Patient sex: M
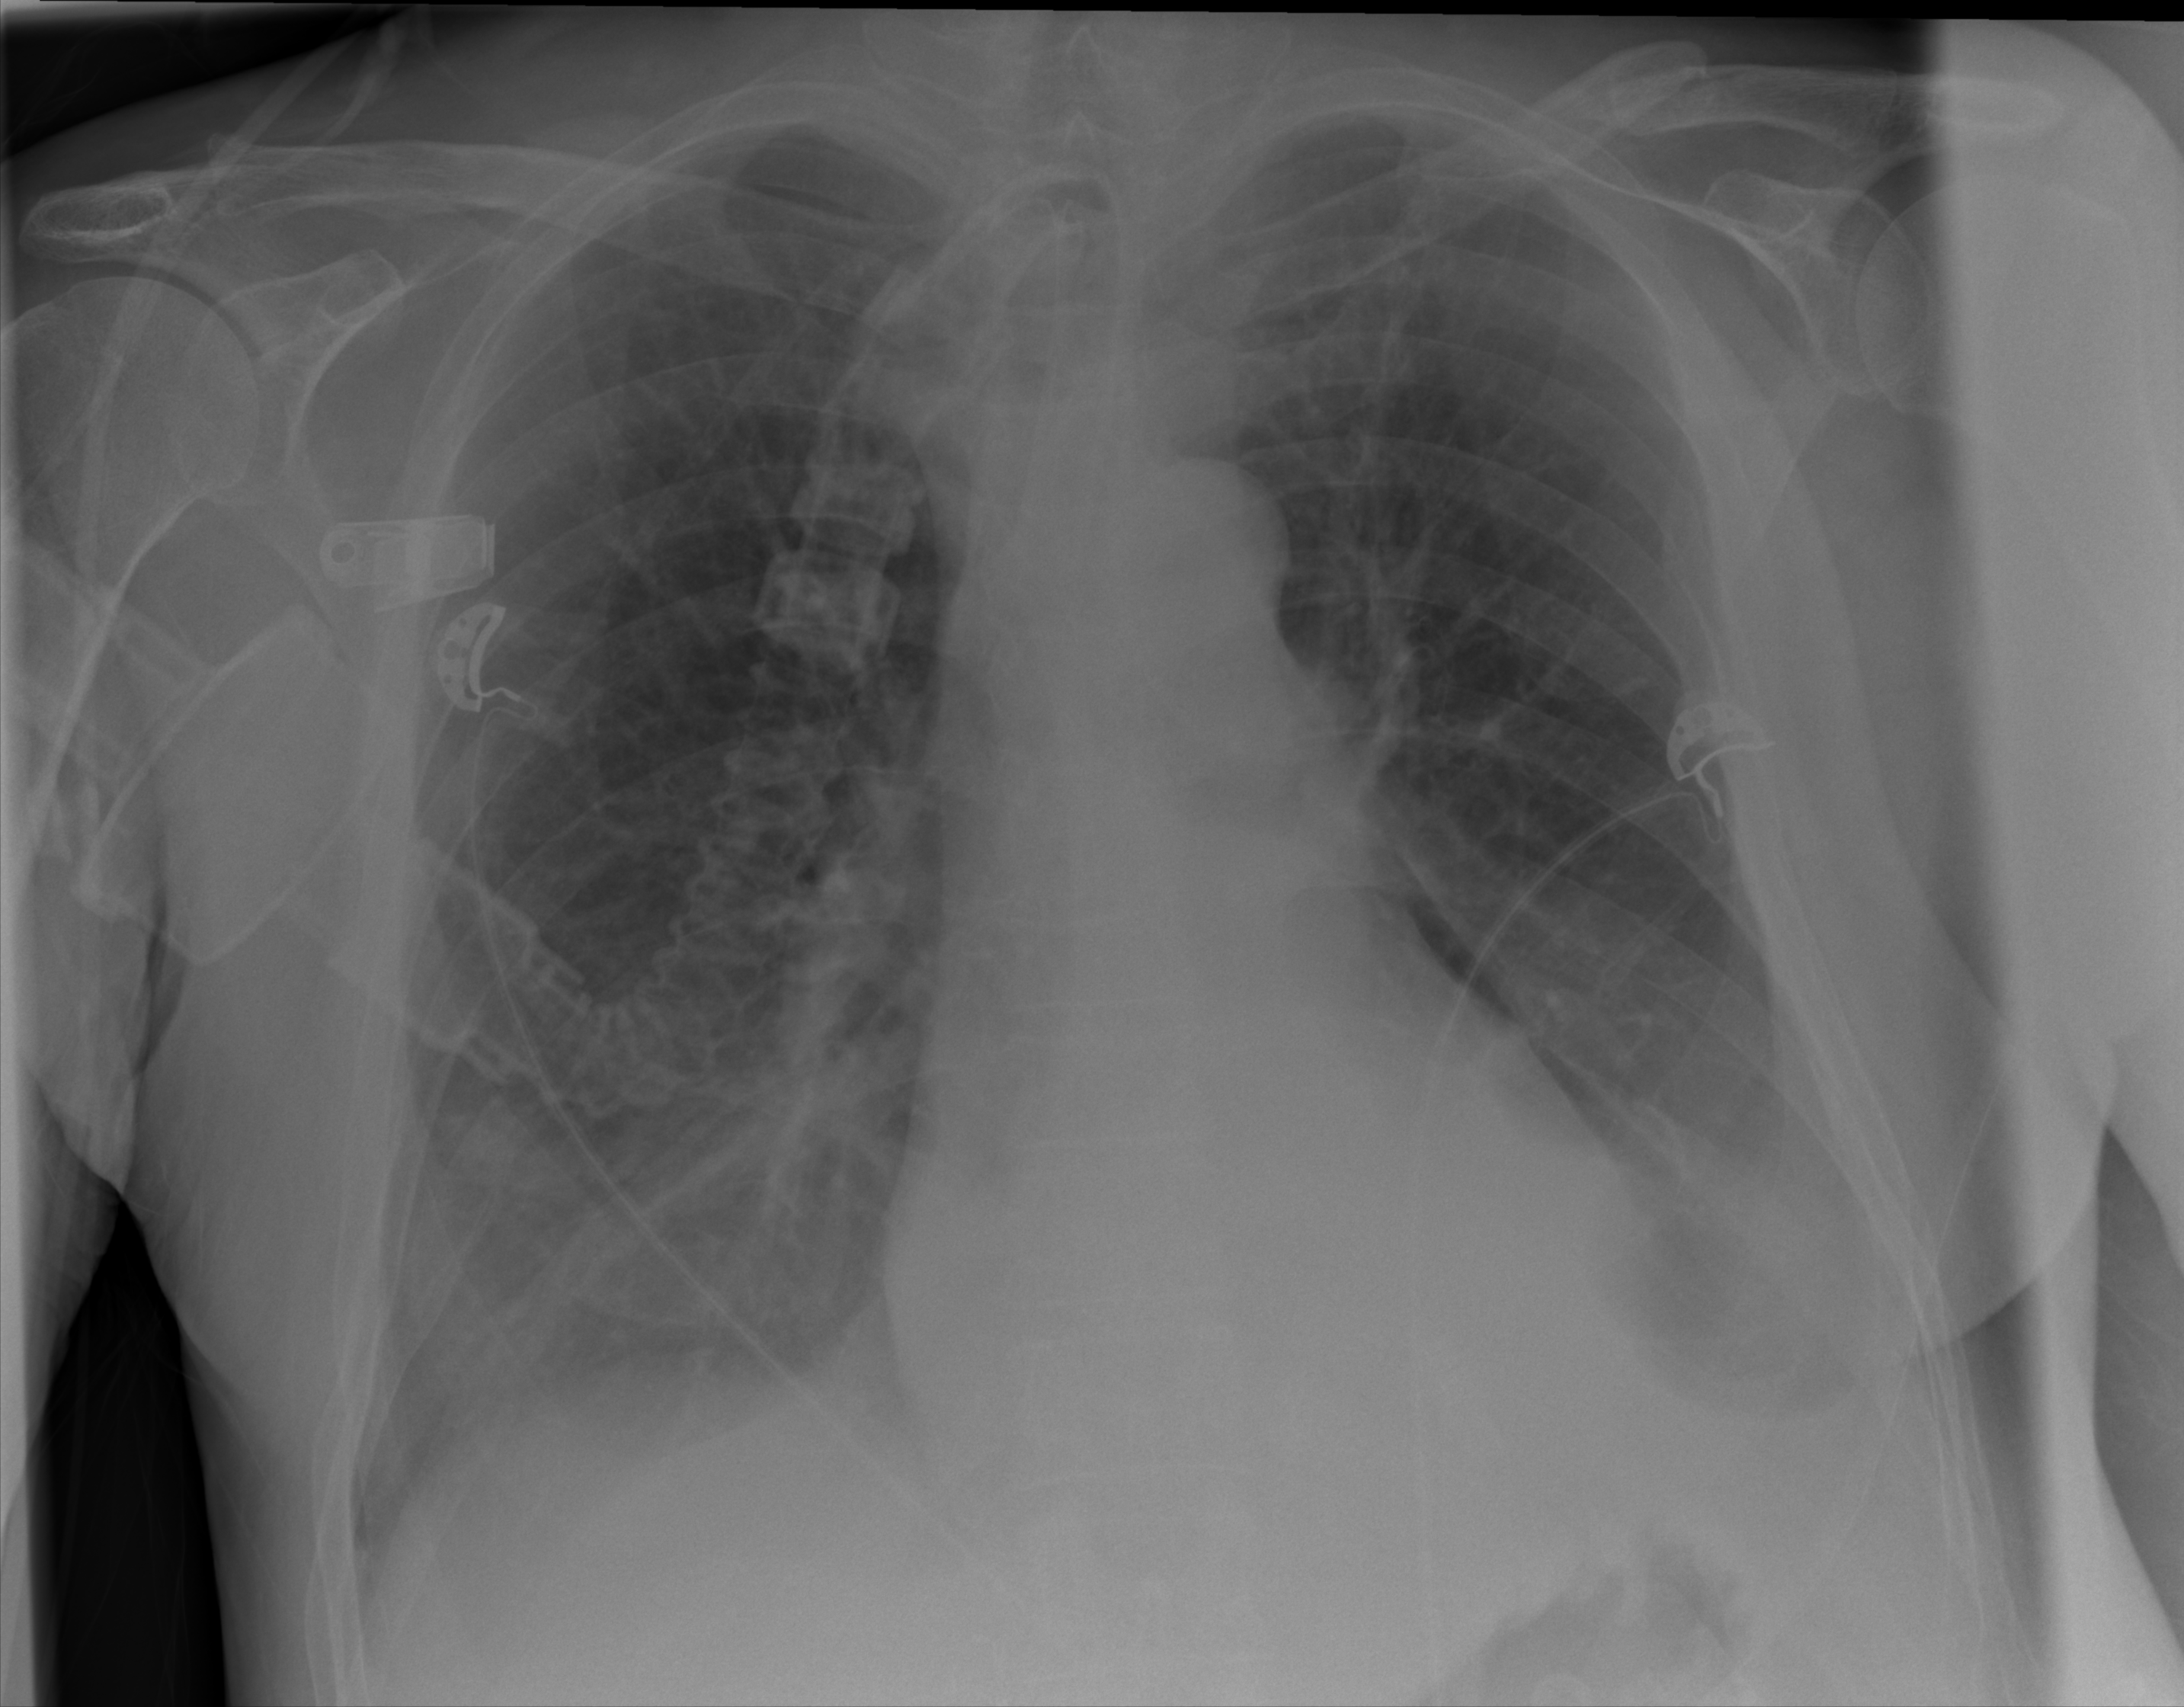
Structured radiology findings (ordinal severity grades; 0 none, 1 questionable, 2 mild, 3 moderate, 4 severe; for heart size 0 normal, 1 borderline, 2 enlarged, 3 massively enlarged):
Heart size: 0
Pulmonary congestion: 0
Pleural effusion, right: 2
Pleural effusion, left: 3
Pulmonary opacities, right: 2
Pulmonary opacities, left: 2
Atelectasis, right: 2
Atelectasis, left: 2